Brain MRI, t1w sequence, axial 2D slice.
Patient: age 38, sex F, weight 78 kg, height 1.78 m
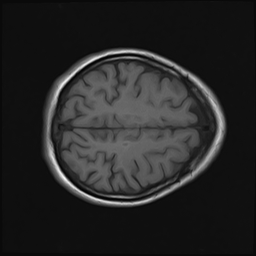